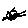
Label: cat